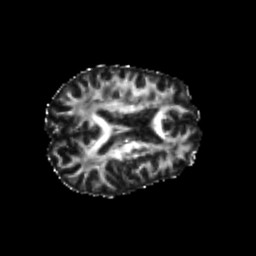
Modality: FA
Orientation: axial
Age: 26
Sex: male
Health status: healthy
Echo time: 0.074 s